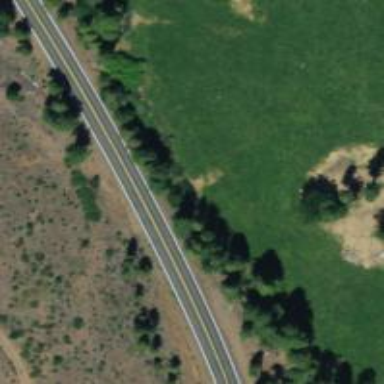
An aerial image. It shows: Trunk highway.